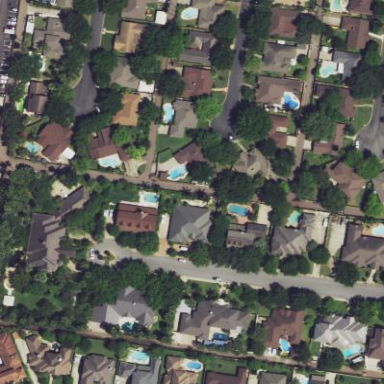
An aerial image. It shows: This residential area consists of single-family homes.